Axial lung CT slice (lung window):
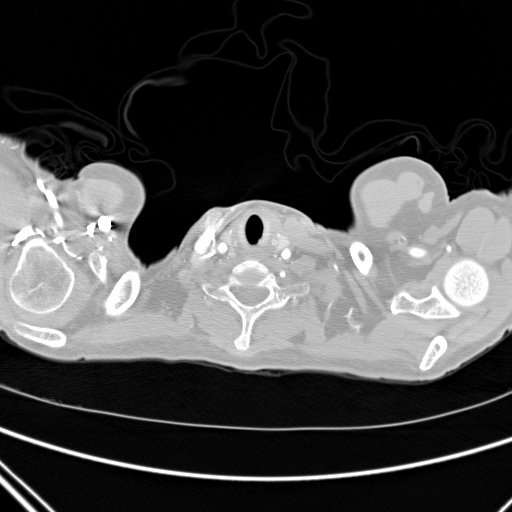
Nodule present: no